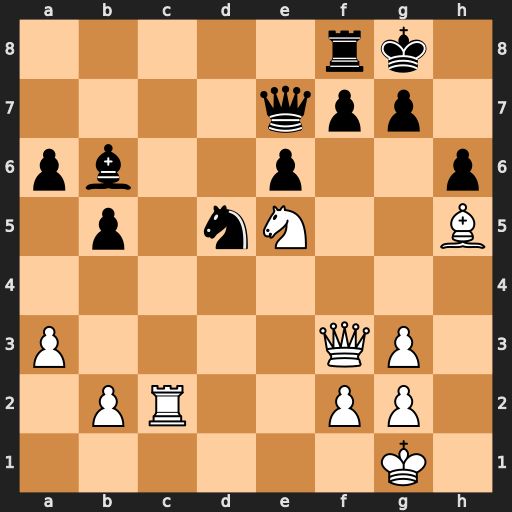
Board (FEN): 5rk1/4qpp1/pb2p2p/1p1nN2B/8/P4QP1/1PR2PP1/6K1
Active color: w
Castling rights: -
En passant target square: -
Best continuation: Bxf7+ Rxf7 Nxf7